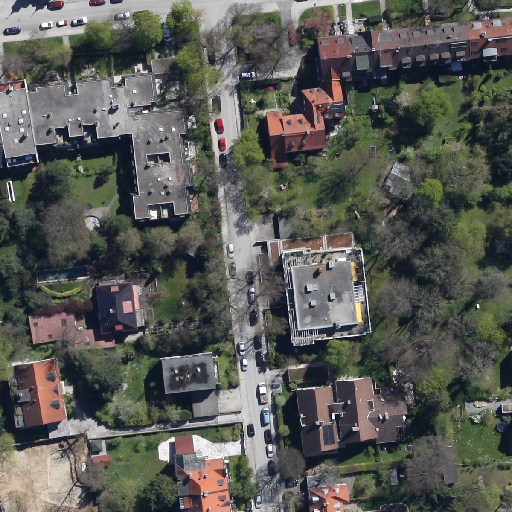
Referring expression: impervious surface